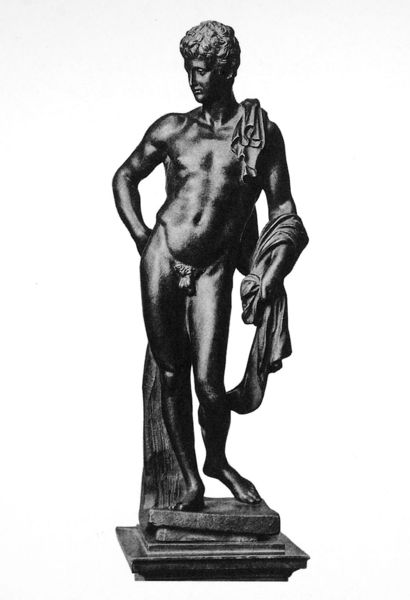
Titel: Antinous
Künstler: Francois du Quesnoy
Schlagwörter: akt, fuß, mann, nackt, brust, mund, nase, profil, schwarz, tuch, arm, arme, falten, sockel, stein, hals, gewand, locken, schulter, skulptur, statue, beine, klein, füsse, muskeln, nabel, bauch, bronze, kontrapost, plastik, plinthe, podest, knie, zehen, muskulös, penis, rom, römer, jüngling, hüfte, antik, muskel, toga, griechisch, griechenland, spielbein, standbein, tunika, grieche, römisch, muskulatur, plinte, hoden, speckstein, heros, muskolös, kuper, sitelich